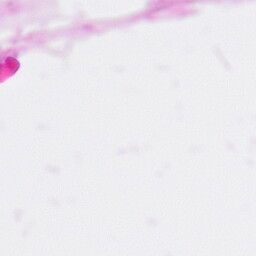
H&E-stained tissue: Pancreatic